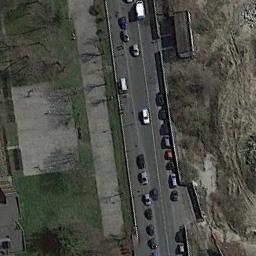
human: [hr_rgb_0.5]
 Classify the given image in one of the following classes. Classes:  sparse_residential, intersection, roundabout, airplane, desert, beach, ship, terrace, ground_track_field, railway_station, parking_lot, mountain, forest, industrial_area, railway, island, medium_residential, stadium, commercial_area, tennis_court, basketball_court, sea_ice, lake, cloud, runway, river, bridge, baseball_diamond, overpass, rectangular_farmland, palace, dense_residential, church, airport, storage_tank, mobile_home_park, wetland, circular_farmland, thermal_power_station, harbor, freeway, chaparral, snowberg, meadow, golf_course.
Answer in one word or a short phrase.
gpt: freeway